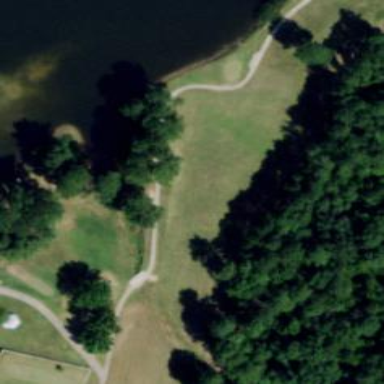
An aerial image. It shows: Grassy area designated as golf fairway.